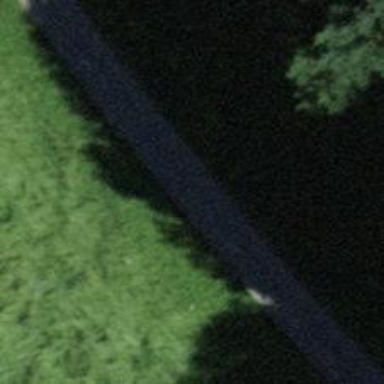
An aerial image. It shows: Paved track with grade 1 tracktype.